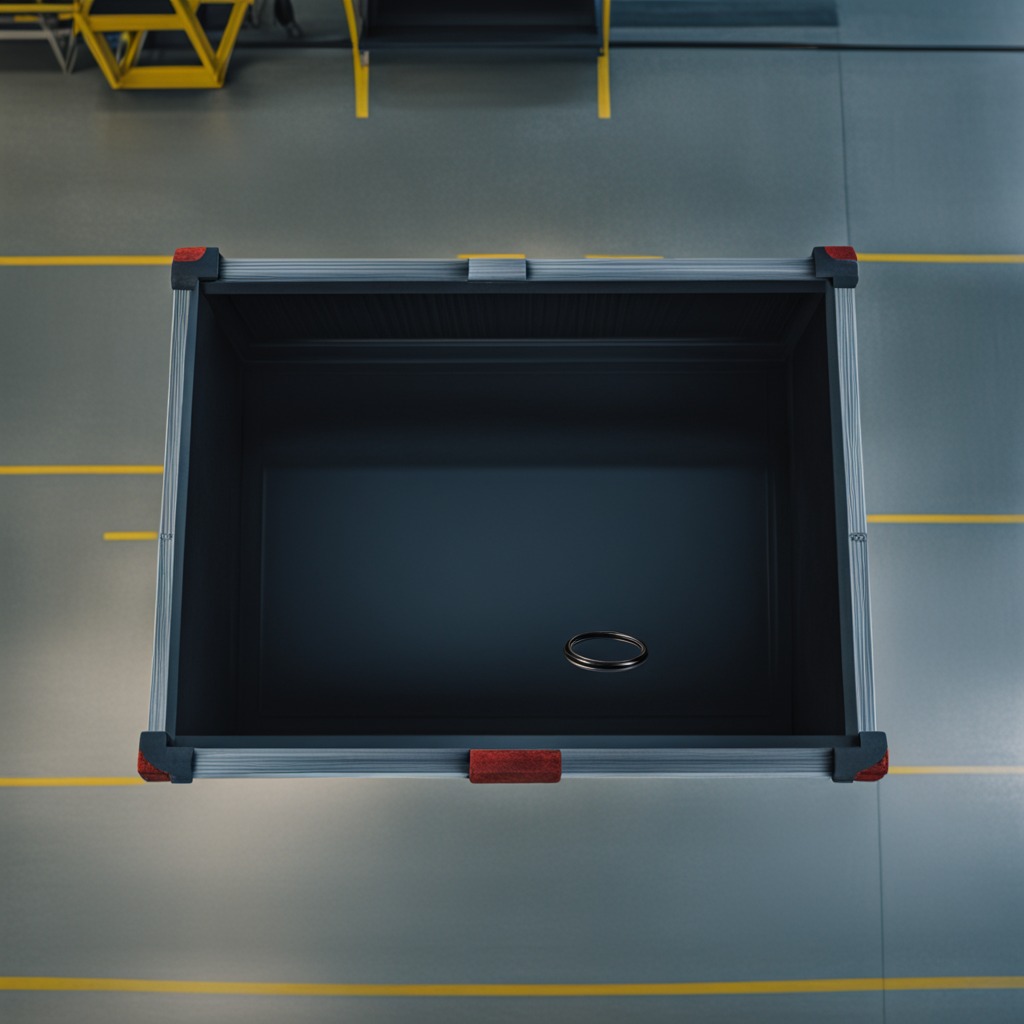
A rubber O-ring is lying on the toolbox surface in an airplane hangar workshop 8K.